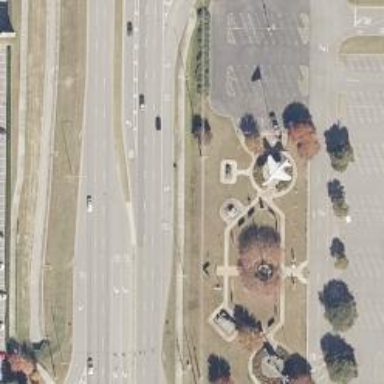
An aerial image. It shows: Memorial site with historic significance.